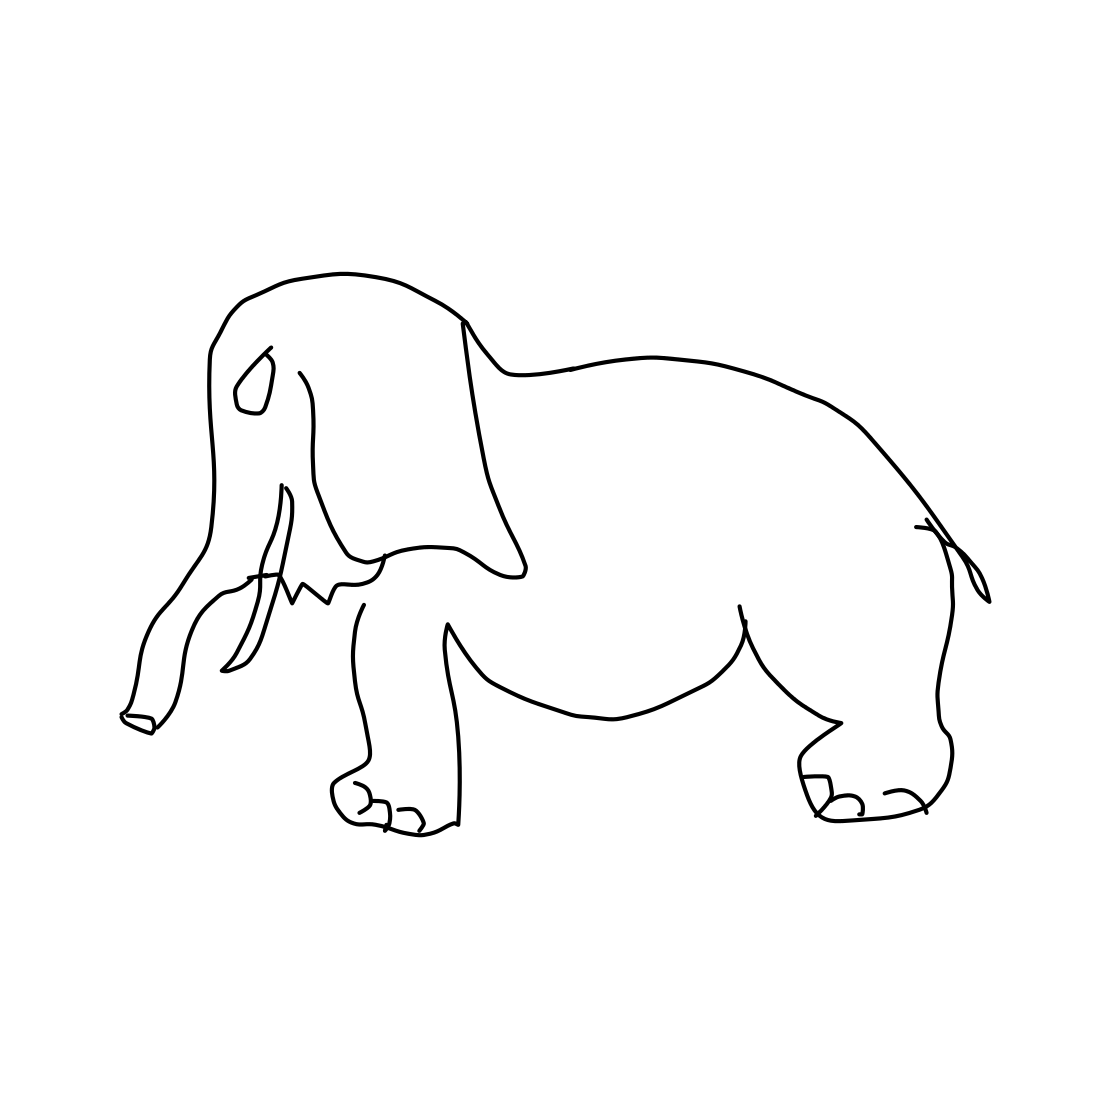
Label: elephant